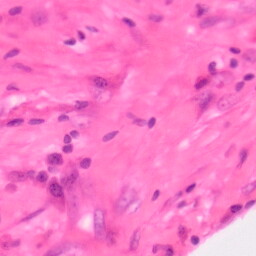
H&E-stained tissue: Colon